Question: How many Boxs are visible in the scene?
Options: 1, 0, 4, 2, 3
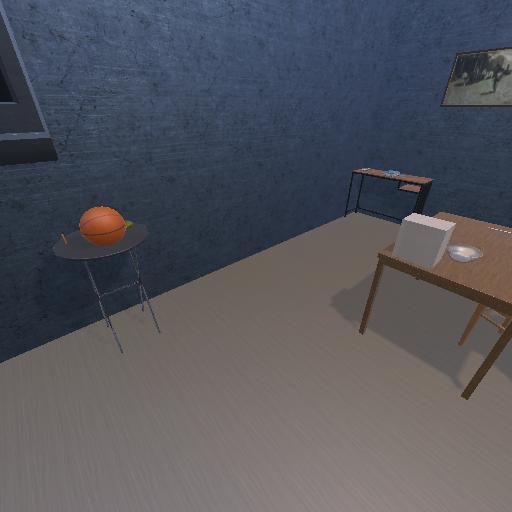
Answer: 1